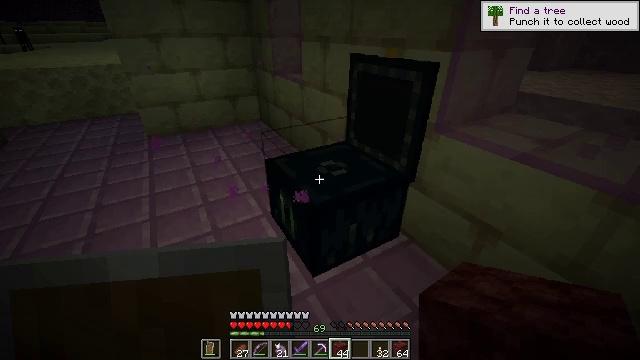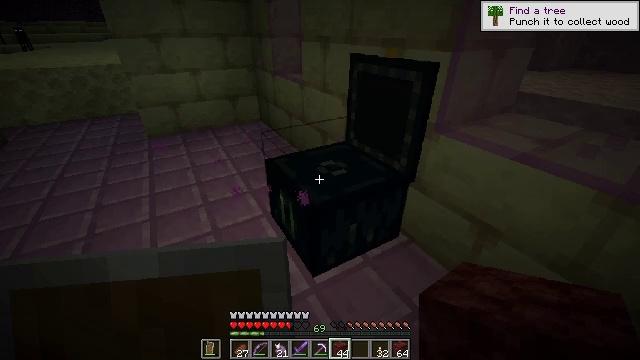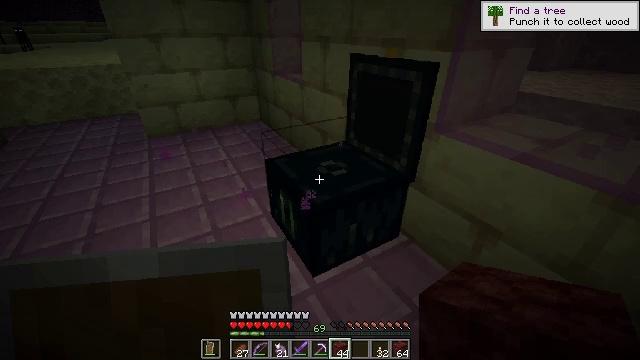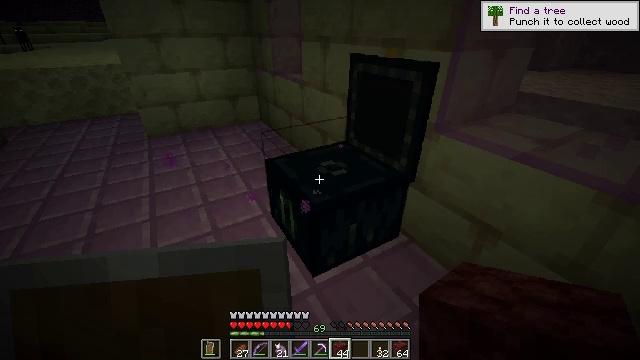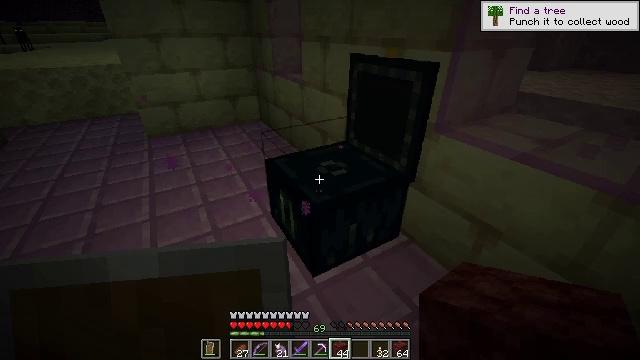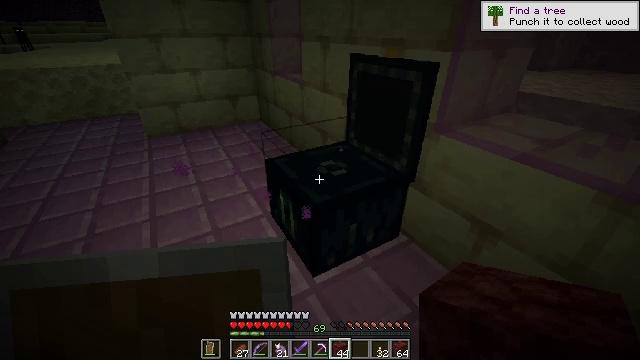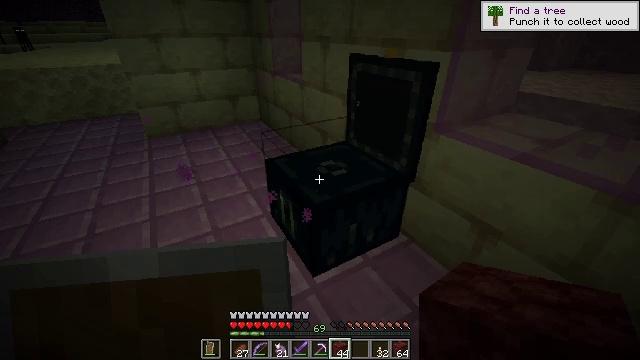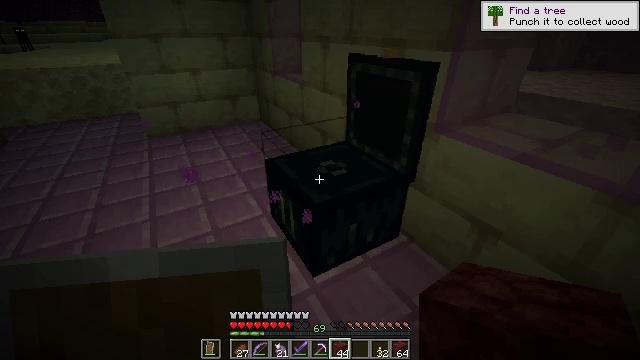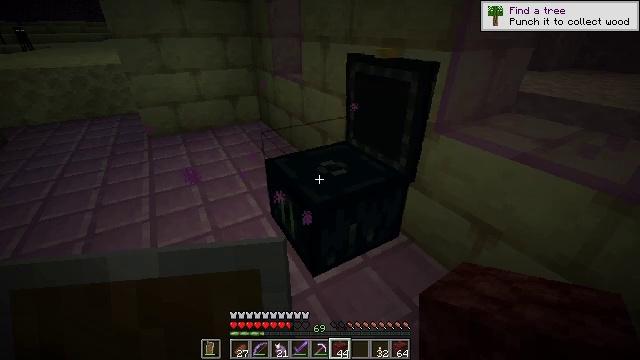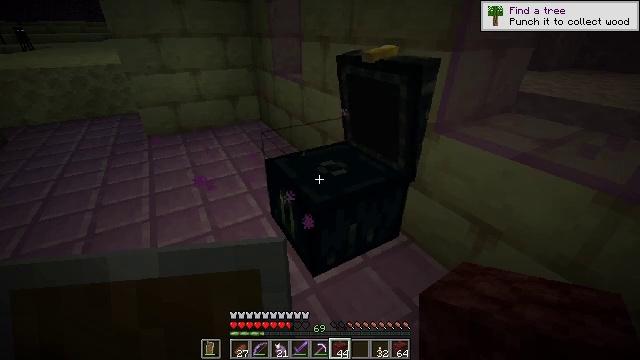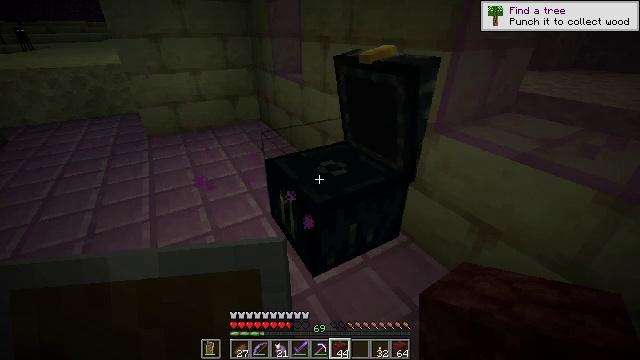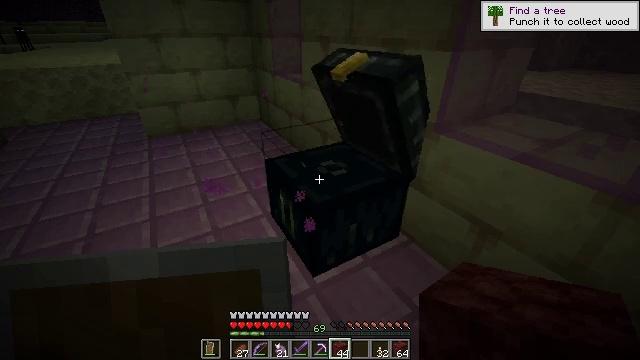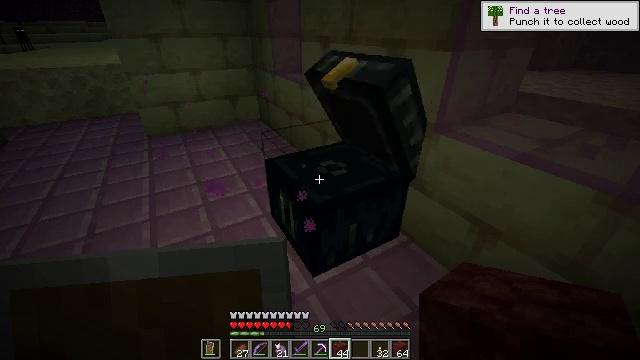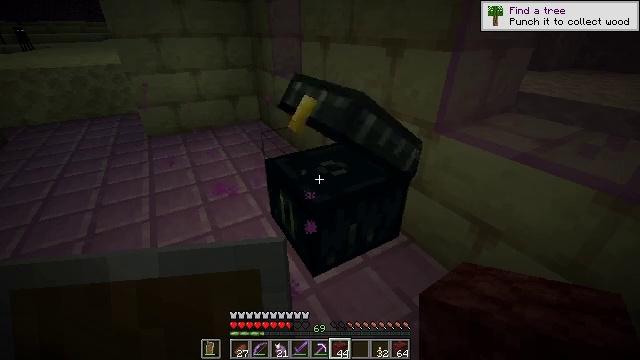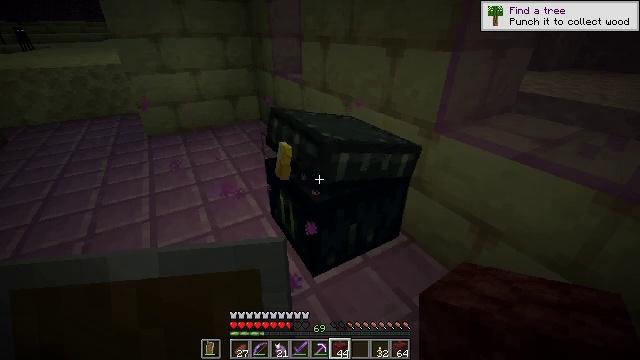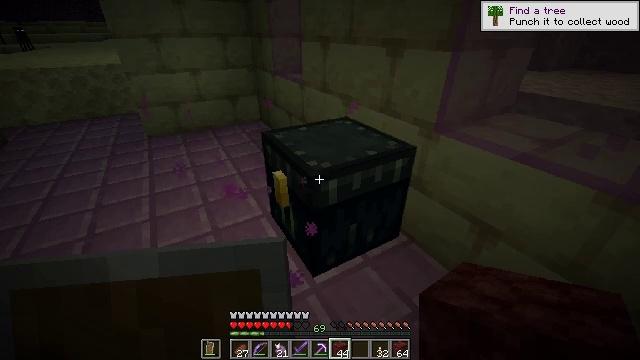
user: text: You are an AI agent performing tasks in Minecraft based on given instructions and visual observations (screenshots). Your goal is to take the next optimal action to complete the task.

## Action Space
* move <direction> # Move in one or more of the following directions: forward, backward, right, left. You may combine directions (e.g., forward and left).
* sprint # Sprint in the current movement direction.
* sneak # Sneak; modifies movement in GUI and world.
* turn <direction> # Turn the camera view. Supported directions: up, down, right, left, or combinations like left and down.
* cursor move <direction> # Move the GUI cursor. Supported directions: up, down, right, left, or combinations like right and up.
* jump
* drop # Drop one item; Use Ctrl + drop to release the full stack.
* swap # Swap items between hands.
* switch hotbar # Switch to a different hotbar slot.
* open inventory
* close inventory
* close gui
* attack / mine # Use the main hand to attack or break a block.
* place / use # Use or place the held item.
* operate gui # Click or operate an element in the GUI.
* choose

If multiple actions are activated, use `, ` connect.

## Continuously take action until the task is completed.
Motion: motion action
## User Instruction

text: Mine the ender chest.
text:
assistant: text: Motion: open inventory
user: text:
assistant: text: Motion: open inventory
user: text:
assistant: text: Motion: open inventory
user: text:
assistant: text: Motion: no_op
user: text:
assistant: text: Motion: no_op
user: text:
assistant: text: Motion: no_op
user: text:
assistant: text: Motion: no_op
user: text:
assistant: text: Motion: no_op
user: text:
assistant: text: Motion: no_op
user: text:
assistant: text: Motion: no_op
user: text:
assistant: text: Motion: no_op
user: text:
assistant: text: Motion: no_op
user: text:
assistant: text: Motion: no_op
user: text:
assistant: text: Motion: no_op
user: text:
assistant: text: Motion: no_op
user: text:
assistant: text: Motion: no_op
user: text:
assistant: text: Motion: no_op
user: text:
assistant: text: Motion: no_op
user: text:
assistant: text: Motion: no_op
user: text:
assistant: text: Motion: no_op
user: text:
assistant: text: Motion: no_op
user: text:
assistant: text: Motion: no_op
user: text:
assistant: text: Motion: no_op
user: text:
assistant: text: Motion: no_op
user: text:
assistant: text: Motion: no_op
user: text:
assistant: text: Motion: no_op
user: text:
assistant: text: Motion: no_op
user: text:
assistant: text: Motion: no_op
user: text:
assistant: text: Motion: no_op
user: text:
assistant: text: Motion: no_op